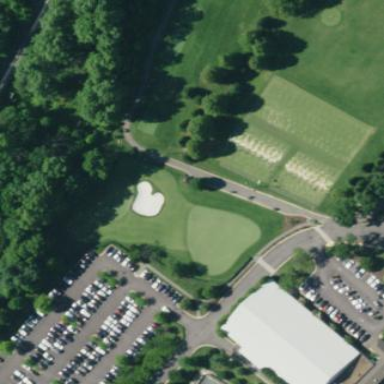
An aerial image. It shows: Golf tee on grassy land.